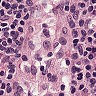
Metastatic tissue present: no